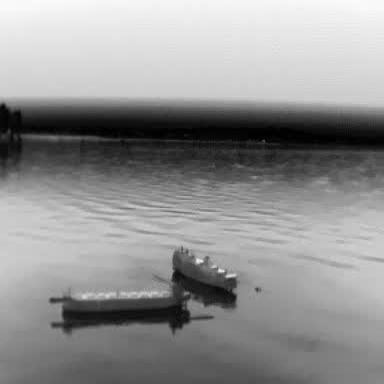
There is a liner in the infrared image.